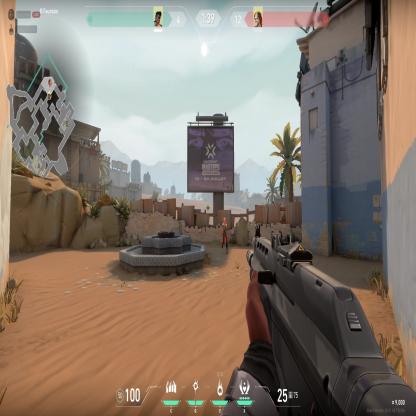
Label: enemy